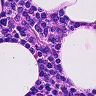
Metastatic tissue present: no